Question: I have a problem with my mysql query, since it returns duplicate values for grouped attributes. For example, for the attribute 'q_id' I receive '1_-_-_-_-_1_-_-_-_-_1_-_-_-_-_1_-_-_-_-_1_-_-_-_-_1_-_-_-_-_1_-_-_-_-_1_-_-_-_-_2_-_-_-_-_2_-_-_-_-_2_-_-_-_-_2_-_-_-_-_2_-_-_-_-_2_-_-_-_-_2_-_-_-_-_2_-_-_-_-_1_-_-_-_-_1_-_-_-_-_1_-_-_-_-_1_-_-_-_-_1_-_-_-_-_1_-_-_-_-_1_-_-_-_-_1_-_-_-_-_2_-_-_-_-_2_-_-_-_-_2_-_-_-_-_2_-_-_-_-_2_-_-_-_-_2_-_-_-_-_2_-_-_-_-_2' instead of '1_-_-_-_-_2' as expected. Two things are confusing.
1. The 1's and 2's get repeated each 8 times. This is probably because there are 8 different keywords associated with the publication.
2. The repetition of 1's and 2's occurs 2 times. This is due to 2 different authors associated with the publication.
My query.
'''
SELECT
sm_publications.id AS p_id,
GROUP_CONCAT(sm_authors.last_name SEPARATOR '_-_-_-_-_') AS a_name,
GROUP_CONCAT(sm_affiliations.display_name SEPARATOR '_-_-_-_-_') AS af_display_name,
GROUP_CONCAT(sm_keywords.name SEPARATOR '_-_-_-_-_') AS k_name,
GROUP_CONCAT(sm_query_publications.query_id SEPARATOR '_-_-_-_-_') AS q_id
FROM sm_publications
INNER JOIN sm_publication_authors ON sm_publication_authors.publication_id = sm_publications.id
INNER JOIN sm_authors ON sm_authors.id = sm_publication_authors.author_id
LEFT JOIN sm_affiliations ON sm_affiliations.id = sm_authors.affiliation_id
LEFT JOIN sm_publication_keywords ON sm_publication_keywords.publication_id = sm_publications.id
LEFT JOIN sm_keywords ON sm_keywords.id = sm_publication_keywords.keyword_id
INNER JOIN sm_query_publications ON sm_query_publications.publication_id = sm_publications.id
WHERE sm_publications.id IN (1,2) /* Just as example */
GROUP BY sm_publications.id
'''
The relationships can be seen in the following ERM.

There are several characteristics.
1. One publication has to have authors, but keywords are not mandatory.
2. One author can have an affiliation, but it is not mandatory.
3. One publication has to refer to one or more queries.
: How can I join all the entities without receiving duplicate attributes? I know, that there is something like 'GROUP_CONCAT(DISTINCT [...])', but it leads to a problem that if there are two 'authors' from the same 'affiliation', I only get one 'affiliation' back. But in this case, I would like to receive both 'affiliations', although they are the same.
---
An example output looks like.
'''
[
{
"p_id": 1,
"a_name":
"Wang_-_-_-_-_Wang_-_-_-_-_Wang_-_-_-_-_Wang_-_-_-_-_Wang_-_-_-_-_Wang_-_-_-_-_Wang_-_-_-_-_Wang_-_-_-_-_Wang_-_-_-_-_Wang_-_-_-_-_Wang_-_-_-_-_Wang_-_-_-_-_Wang_-_-_-_-_Wang_-_-_-_-_Wang_-_-_-_-_Wang_-_-_-_-_Chen_-_-_-_-_Chen_-_-_-_-_Chen_-_-_-_-_Chen_-_-_-_-_Chen_-_-_-_-_Chen_-_-_-_-_Chen_-_-_-_-_Chen_-_-_-_-_Chen_-_-_-_-_Chen_-_-_-_-_Chen_-_-_-_-_Chen_-_-_-_-_Chen_-_-_-_-_Chen_-_-_-_-_Chen_-_-_-_-_Chen",
"af_display_name": "North China Electric Power University_-_-_-_-_North China Electric Power University_-_-_-_-_North China Electric Power University_-_-_-_-_North China Electric Power University_-_-_-_-_North China Electric Power University_-_-_-_-_North China Electric Power University_-_-_-_-_North China Electric Power University_-_-_-_-_North China Electric Power University_-_-_-_-_North China Electric Power University_-_-_-_-_North China Electric Power University_-_-_-_-_North China Electric Power University_-_-_-_-_North China Electric Power University_-_-_-_-_North China Electric Power University_-_-_-_-_North China Electric Power University_-_-_-_-_North China Electric Power University_-_-_-_-_North China Electric Power University_-_-_-_-_Huazhong University of Science & Technology_-_-_-_-_Huazhong University of Science & Technology_-_-_-_-_Huazhong University of Science & Technology_-_-_-_-_Huazhong University of Science & Technology_-_-_-_-_Huazhong University of Science & Technology_-_-_-_-_Huazhong University of Scien",
"k_name": "Genetic Algorithm_-_-_-_-_High Efficiency_-_-_-_-_Improved Genetic Algorithm_-_-_-_-_Rule Extraction_-_-_-_-_Data Mining_-_-_-_-_Explicit Knowledge_-_-_-_-_Artificial Neural Network_-_-_-_-_Neural Network_-_-_-_-_Genetic Algorithm_-_-_-_-_High Efficiency_-_-_-_-_Improved Genetic Algorithm_-_-_-_-_Rule Extraction_-_-_-_-_Data Mining_-_-_-_-_Explicit Knowledge_-_-_-_-_Artificial Neural Network_-_-_-_-_Neural Network_-_-_-_-_Genetic Algorithm_-_-_-_-_High Efficiency_-_-_-_-_Improved Genetic Algorithm_-_-_-_-_Rule Extraction_-_-_-_-_Data Mining_-_-_-_-_Explicit Knowledge_-_-_-_-_Artificial Neural Network_-_-_-_-_Neural Network_-_-_-_-_Genetic Algorithm_-_-_-_-_High Efficiency_-_-_-_-_Improved Genetic Algorithm_-_-_-_-_Rule Extraction_-_-_-_-_Data Mining_-_-_-_-_Explicit Knowledge_-_-_-_-_Artificial Neural Network_-_-_-_-_Neural Network"
"q_id": "1_-_-_-_-_1_-_-_-_-_1_-_-_-_-_1_-_-_-_-_1_-_-_-_-_1_-_-_-_-_1_-_-_-_-_1_-_-_-_-_2_-_-_-_-_2_-_-_-_-_2_-_-_-_-_2_-_-_-_-_2_-_-_-_-_2_-_-_-_-_2_-_-_-_-_2_-_-_-_-_1_-_-_-_-_1_-_-_-_-_1_-_-_-_-_1_-_-_-_-_1_-_-_-_-_1_-_-_-_-_1_-_-_-_-_1_-_-_-_-_2_-_-_-_-_2_-_-_-_-_2_-_-_-_-_2_-_-_-_-_2_-_-_-_-_2_-_-_-_-_2_-_-_-_-_2"
},
{
"p_id": 2,
"a_name": "Mihai_-_-_-_-_Mihai_-_-_-_-_Mihai_-_-_-_-_Mihai_-_-_-_-_Mihai_-_-_-_-_Mihai_-_-_-_-_Mihai_-_-_-_-_Mihai_-_-_-_-_Mihai_-_-_-_-_Mihai_-_-_-_-_Mihai_-_-_-_-_Mihai_-_-_-_-_Mihai_-_-_-_-_Mihai_-_-_-_-_Mihai_-_-_-_-_Mihai",
"af_display_name": "University of Pitesti_-_-_-_-_University of Pitesti_-_-_-_-_University of Pitesti_-_-_-_-_University of Pitesti_-_-_-_-_University of Pitesti_-_-_-_-_University of Pitesti_-_-_-_-_University of Pitesti_-_-_-_-_University of Pitesti_-_-_-_-_University of Pitesti_-_-_-_-_University of Pitesti_-_-_-_-_University of Pitesti_-_-_-_-_University of Pitesti_-_-_-_-_University of Pitesti_-_-_-_-_University of Pitesti_-_-_-_-_University of Pitesti_-_-_-_-_University of Pitesti",
"k_name": "Web Content Mining_-_-_-_-_Web Structure Mining_-_-_-_-_Web Mining_-_-_-_-_E Commerce_-_-_-_-_Data Preprocessing_-_-_-_-_Cause Related Marketing_-_-_-_-_Web Usage Mining_-_-_-_-_Data Mining_-_-_-_-_Web Content Mining_-_-_-_-_Web Structure Mining_-_-_-_-_Web Mining_-_-_-_-_E Commerce_-_-_-_-_Data Preprocessing_-_-_-_-_Cause Related Marketing_-_-_-_-_Web Usage Mining_-_-_-_-_Data Mining",
"q_id": "1_-_-_-_-_1_-_-_-_-_1_-_-_-_-_1_-_-_-_-_1_-_-_-_-_1_-_-_-_-_1_-_-_-_-_1_-_-_-_-_2_-_-_-_-_2_-_-_-_-_2_-_-_-_-_2_-_-_-_-_2_-_-_-_-_2_-_-_-_-_2_-_-_-_-_2"
}
'''
]
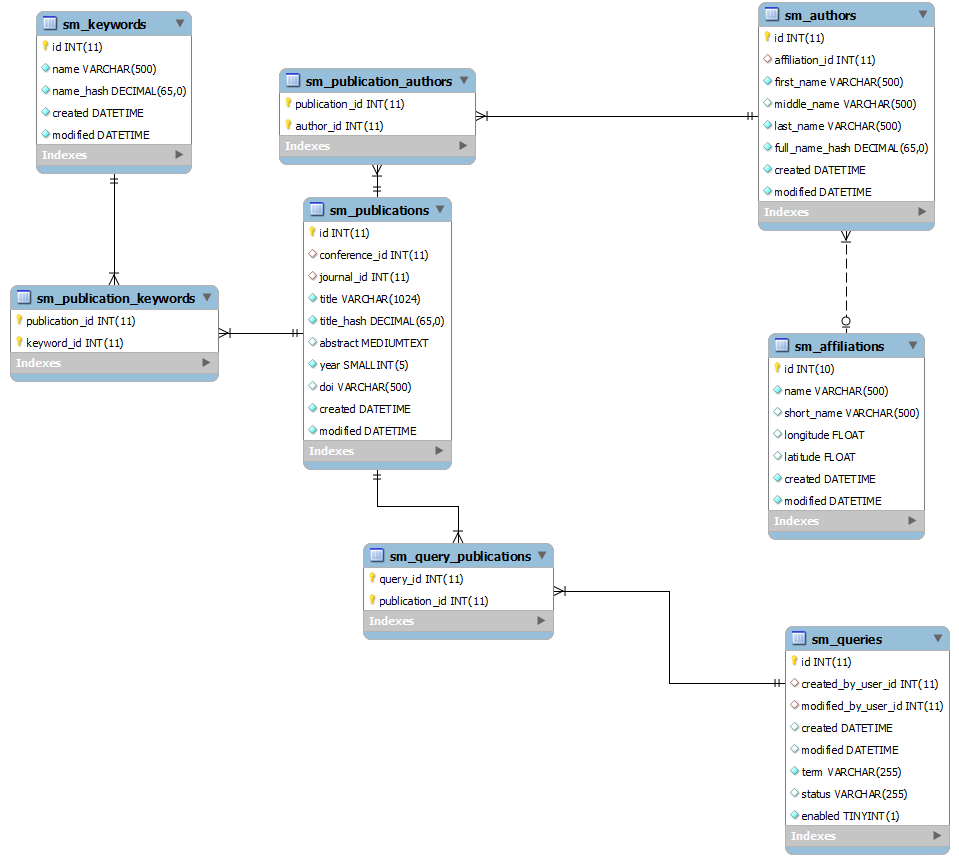
Answer: If you could supply a bit of sample data and the table declares it would be possible to test this.
However I think you problem is due to multiple records on each of the joined tables, with the joins then giving you every possible combination which results in duplicates in the GROUP_CONCAT data.
Joining sub queries might work:-
'''
SELECT
sm_publications.id AS p_id,
author_inf.a_name,
affiliations_inf.af_display_name,
keyword_inf.k_name,
publications_inf.q_id
FROM sm_publications
INNER JOIN
(
SELECT sm_publication_authors.publication_id, GROUP_CONCAT(sm_authors.last_name SEPARATOR '_-_-_-_-_') AS a_name
FROM sm_publication_authors
INNER JOIN sm_authors ON sm_authors.id = sm_publication_authors.author_id
GROUP BY sm_publication_authors.publication_id
) author_inf
ON author_inf.publication_id = sm_publications.id
LEFT OUTER JOIN
(
SELECT sm_publication_authors.publication_id, GROUP_CONCAT(sm_affiliations.display_name SEPARATOR '_-_-_-_-_') AS af_display_name
FROM sm_publication_authors
INNER JOIN sm_authors ON sm_authors.id = sm_publication_authors.author_id
LEFT JOIN sm_affiliations ON sm_affiliations.id = sm_authors.affiliation_id
GROUP BY sm_affiliations.publication_id
) affiliations_inf
ON affiliations_inf.publication_id = sm_publications.id
LEFT OUTER JOIN
(
SELECT sm_publication_keywords.publication_id, GROUP_CONCAT(sm_keywords.name SEPARATOR '_-_-_-_-_') AS k_name
FROM sm_publication_keywords
LEFT JOIN sm_keywords ON sm_keywords.id = sm_publication_keywords.keyword_id
GROUP BY sm_publication_keywords.publication_id
) keyword_inf
ON keyword_inf.publication_id = sm_publications.id
INNER JOIN
(
SELECT sm_query_publications.publication_id, GROUP_CONCAT(sm_query_publications.query_id SEPARATOR '_-_-_-_-_') AS q_id
FROM sm_query_publications
GROUP BY sm_query_publications.publication_id
) publications_inf
ON publications_inf.publication_id = sm_publications.id
WHERE sm_publications.id IN (1,2) /* Just as example */
'''